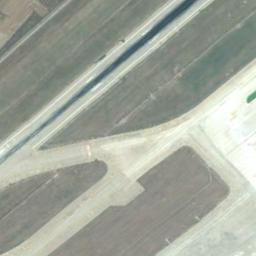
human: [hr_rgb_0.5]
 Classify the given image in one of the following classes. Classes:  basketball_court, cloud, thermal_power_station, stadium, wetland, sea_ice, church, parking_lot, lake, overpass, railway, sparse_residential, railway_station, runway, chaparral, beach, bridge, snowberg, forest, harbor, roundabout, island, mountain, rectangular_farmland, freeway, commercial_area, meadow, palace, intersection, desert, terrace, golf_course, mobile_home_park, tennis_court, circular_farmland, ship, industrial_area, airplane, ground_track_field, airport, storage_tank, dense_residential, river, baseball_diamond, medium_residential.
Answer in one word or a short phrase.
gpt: runway